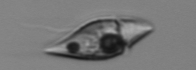
Label: Amphidinium